【题型】证明题　【知识点】解析几何　【难度】medium
已知抛物线 \(\Gamma: y^2 = 8x\) 和圆 \(\Omega: x^2 + y^2 - 4x = 0\)，抛物线 \(\Gamma\) 的焦点为 \(F\)。

(1) 求 \(\Omega\) 的圆心到 \(\Gamma\) 的准线的距离；

(2) 若点 \(T(x, y)\) 在抛物线 \(\Gamma\) 上，且满足 \(x \in [1, 4]\)。过点 \(T\) 作圆 \(\Omega\) 的两条切线，记切点为 \(A\)，\(B\)，求四边形 \(TAFB\) 的面积的取值范围；

(3) 如图，若直线 \(l\) 与抛物线 \(\Gamma\) 和圆 \(\Omega\) 依次交于 \(M\)，\(P\)，\(Q\)，\(N\) 四点，证明：\(|MP| = |QN| = \frac{1}{2}|PQ|\) 的充要条件是“直线 \(l\) 的方程为 \(x = 2\)”。
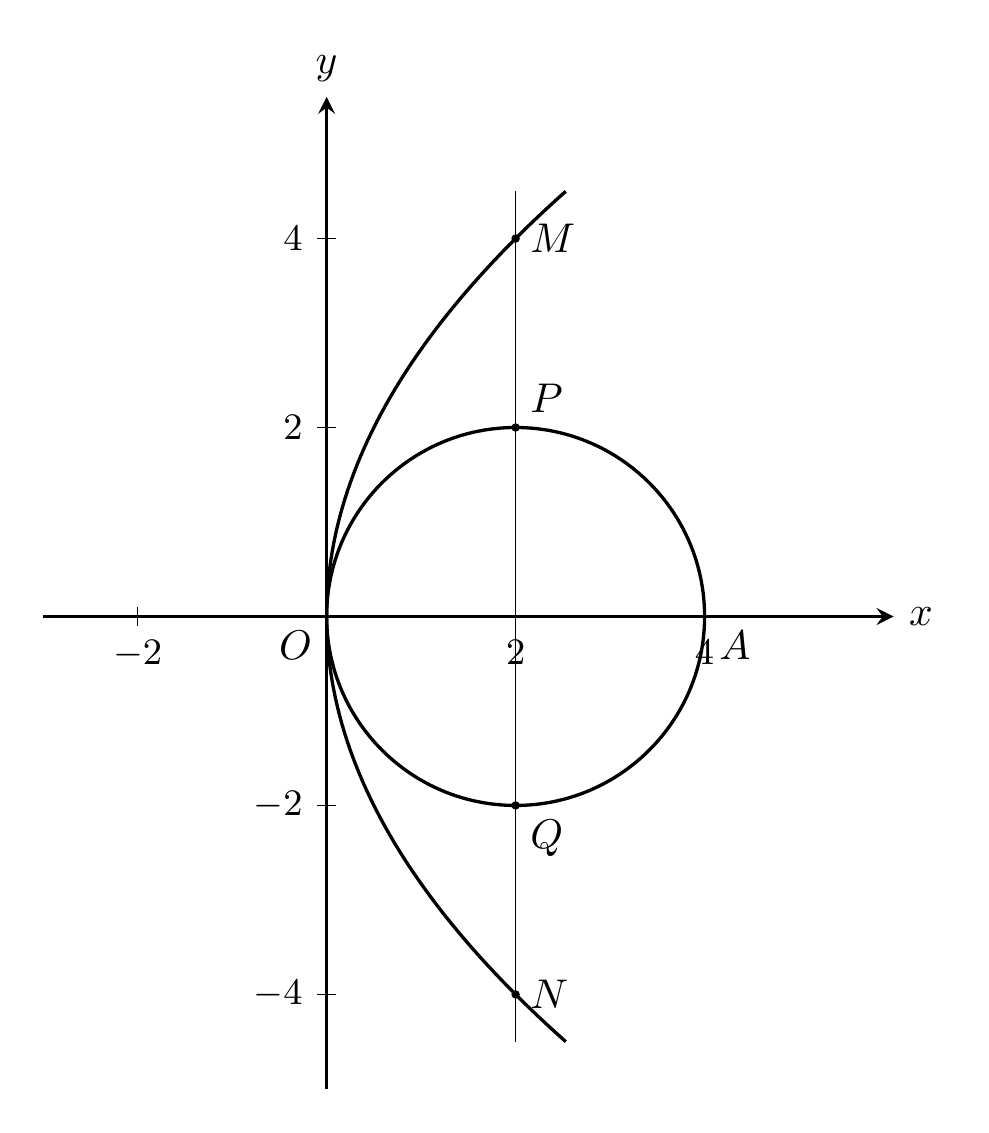
【解答】
\textbf{【详解】}

(1) 由 \(x^2 + y^2 - 4x = 0\) 可得：\((x-2)^2 + y^2 = 4\)，\(\therefore \Omega\) 的圆心与 \(\Gamma\) 的焦点 \(F\) 重合，

\(\therefore \Omega\) 的圆心 \((2,0)\) 到 \(\Gamma\) 的准线 \(x = -2\) 的距离为 4。

(2) 四边形 \(TAFB\) 的面积为：
$
S = 2 \times \frac{1}{2} \times 2 \times \sqrt{|TF|^2 - 4} = 2\sqrt{(x - 2)^2 + y^2 - 4}
$

$
= 2\sqrt{(x - 2)^2 + 8x - 4} = 2\sqrt{x^2 + 4x},
$

当 \(x_t \in [1,4]\) 时，四边形 \(TAFB\) 的面积的取值范围为 \([2\sqrt{5}, 8\sqrt{2}]\)。

(3) 证明：
(充分性) 若直线 \(l\) 的方程为 \(x = 2\)，将 \(x = 2\) 分别代入 \(y^2 = 8x\)

\(x^2 + y^2 - 4x = 0\) 得 \(M(2,4)\)，\(P(2,2)\)，\(Q(2,-2)\)，\(N(2,-4)\)。

$
\therefore |MP| = |QN| = 2,\ |PQ| = 2,\ \therefore |MP| = |QN| = \frac{1}{2}|PQ|.
$

(必要性) 若 \(|MP| = |QN| = \frac{1}{2}|PQ|\)，则线段 \(MN\) 与线段 \(PQ\) 的中点重合。

设 \(l\) 的方程为 \(x = ty + m\)，\(M(x_1,y_1)\)，\(N(x_2,y_2)\)，\(P(x_3,y_3)\)，\(Q(x_4,y_4)\)，

则 \(y_1 + y_2 = y_3 + y_4\)。将 \(x = ty + m\) 代入 \(y^2 = 8x\) 得 \(y^2 - 8ty - 8m = 0\)，

$y_1 + y_2 = 8t,\ \Delta = 64t^2 + 32m > 0$ 即 $2t^2 + m > 0$，

同理可得，
$
y_3 + y_4 = -\frac{2t(m-2)}{1 + t^2},
$

$
\therefore -\frac{2t(m-2)}{1 + t^2} = 8t $即$ t = 0 \text{ 或 } m = -4t^2 - 2,
$

而当 \(m = -4t^2 - 2\) 时，将其代入 \(2t^2 + m > 0\) 得 \(-2t^2 - 2 > 0\) 不可能成立；

当 $t = 0$ 时，由 $y^2 - 8m = 0$ 得：$y_1 = 2\sqrt{2m}$，$y_2 = -2\sqrt{2m}$，

将 $x = m$ 代入 $x^2 + y^2 - 4x = 0$ 得 $y_3 = \sqrt{-m^2 + 4m}$，$y_4 = -\sqrt{-m^2 + 4m}$，

$\because |MP| = \frac{1}{2}|PQ|,\ \therefore 2\sqrt{2m} - \sqrt{-m^2 + 4m} = \frac{1}{2} \cdot 2\sqrt{-m^2 + 4m},$

$\therefore m^2 - 2m = 0,\ \therefore m = 2 \text{ 或 } m = 0 \text{（舍去）}$

$\therefore \text{直线 } l \text{ 的方程为 } x = 2.$

$|MP| = |QN| = \frac{1}{2}|PQ| \text{ 的充要条件是“直线 } l \text{ 的方程为 } x = 2\text{”。}$